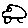
Label: car